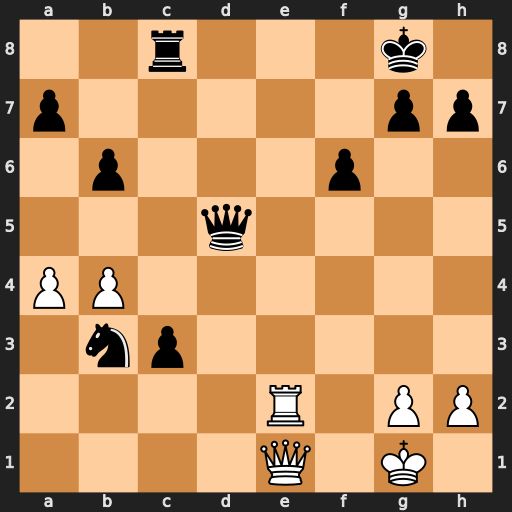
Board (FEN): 2r3k1/p5pp/1p3p2/3q4/PP6/1np5/4R1PP/4Q1K1
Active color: w
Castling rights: -
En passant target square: -
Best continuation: Re8+ Kf7 Rxc8